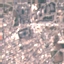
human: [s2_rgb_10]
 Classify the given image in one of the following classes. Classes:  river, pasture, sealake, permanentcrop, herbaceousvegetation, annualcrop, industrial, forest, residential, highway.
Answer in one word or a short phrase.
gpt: Residential